Here is the raw acceleration-versus-time signal recorded on a bearing housing. What is the most likely bearing condition (normal, inner_race, outer_race, ball)?
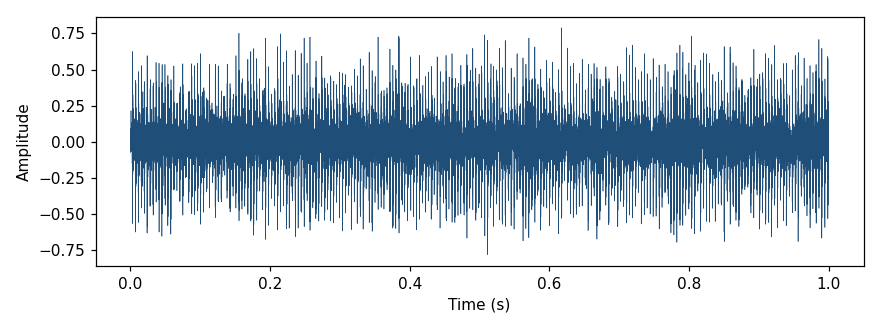
Answer: outer_race